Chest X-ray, PA view. Patient: 55 years old, sex M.
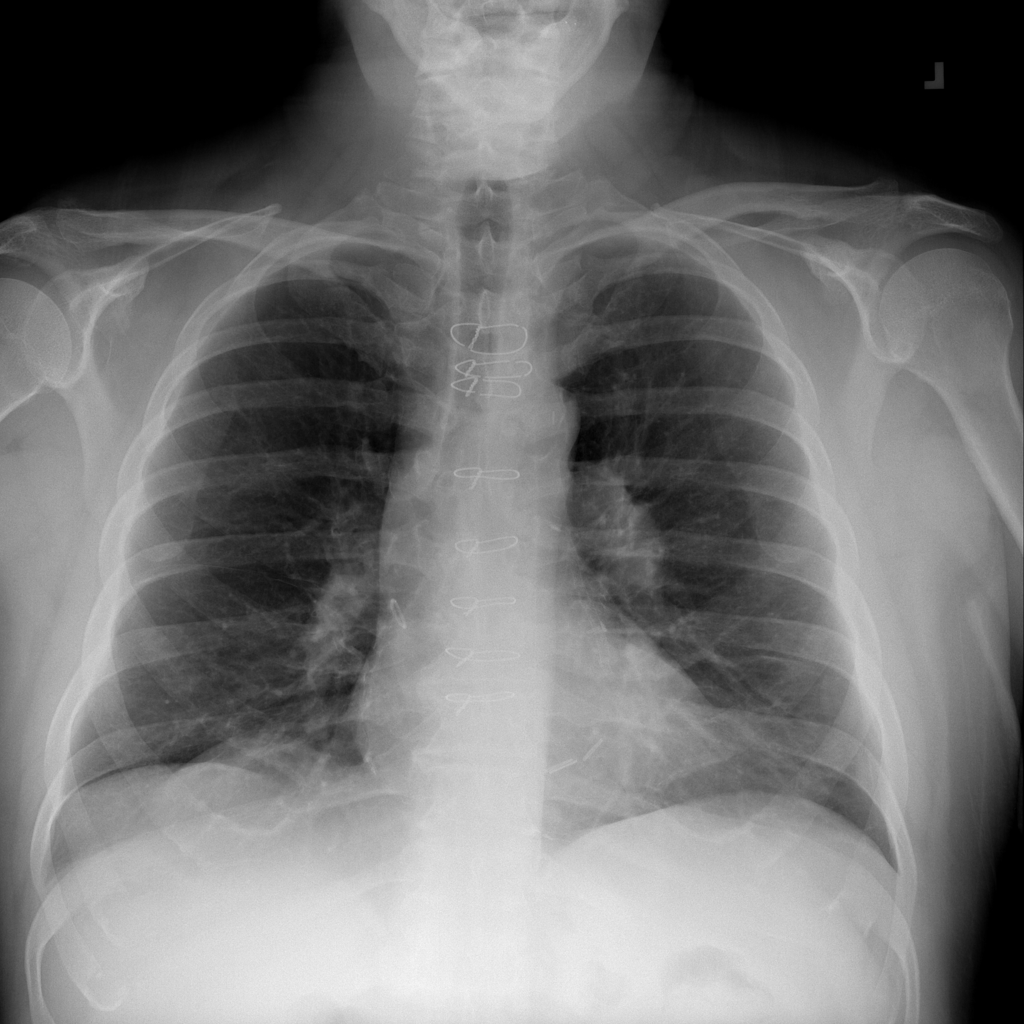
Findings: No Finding